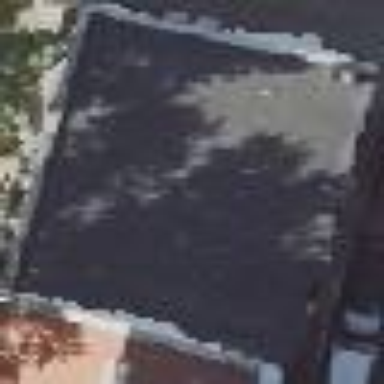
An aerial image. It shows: Flat-roofed commercial building.